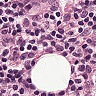
Metastatic tissue present: no